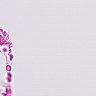
Metastatic tissue present: no